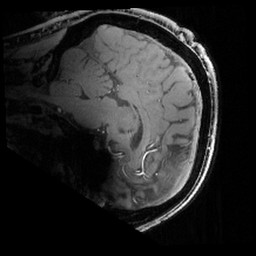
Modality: T1w
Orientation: sagittal
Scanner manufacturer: siemens
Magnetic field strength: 6.98 T
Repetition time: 5 s
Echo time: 0.00251 s